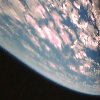
Label: cloud